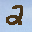
Label: 2